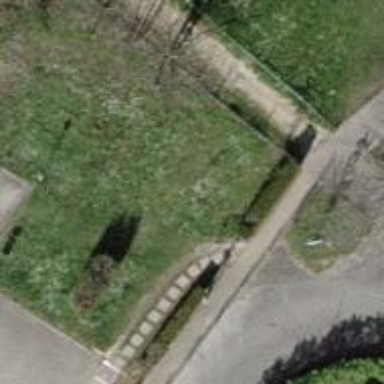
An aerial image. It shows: Footway with surface of fine gravel.